Question: I asked a quick question <URL> that seemed to solve my issues. I'm asking this new question as I think its different enough rather than repurposing the old one.
I have what seems like a working Bezier Curve algorithm but when compared to built in 'NSBezierPath' version there are some major issues. It looks as though certain types of curves are very much distorted.

You can see from the above image the differences, the red line is my function and the lighter color is the built in version. I am expecting and exat match, pixel for pixel, but as you can see the red lines go way off course at times.
The first method I'm listing is what calls the 2 Bezier methods, it shows that the inputs are the same to both versions.
'''
- (void)MakeBezier
{
int x1 = [self getMegaNumber:2];
int y1 = self.frame.size.height - [self getMegaNumber:2];
int x2 = [self getMegaNumber:2];
int y2 = self.frame.size.height - [self getMegaNumber:2];
int x3 = [self getMegaNumber:2];
int y3 = self.frame.size.height - [self getMegaNumber:2];
int x4 = [self getMegaNumber:2];
int y4 = self.frame.size.height - [self getMegaNumber:2];
int cnt = [self getMegaNumber:2];
NSBezierPath *bezierPath = [[NSBezierPath alloc] init];
[bezierPath setLineWidth:1.0f];
[bezierPath moveToPoint:NSMakePoint(x1, y1)];
[bezierPath curveToPoint:NSMakePoint(x4, y4) controlPoint1:NSMakePoint(x2, y2) controlPoint2:NSMakePoint(x3, y3)];
// Draw path to image with build in NSBezierPath
[self drawPath:bezierPath fill:NO];
// Draw path with custom algorithm
[self drawBezierFrom:NSMakePoint(x1, y1) to:NSMakePoint(x4, y4) controlA:NSMakePoint(x2, y2) controlB:NSMakePoint(x3, y3) sections:cnt color:4];
}
'''
This next method is the custom algorithm thats used to draw the red lines in the sample image.
'''
- (void)drawBezierFrom:(NSPoint)from to:(NSPoint)to controlA:(NSPoint)a controlB:(NSPoint)b sections:(NSUInteger)cnt color:(NSUInteger)color
{
float qx, qy;
float q1, q2, q3, q4;
int lastx = - 1, lasty;
int plotx, ploty;
float t = 0.0;
while (t <= 1)
{
q1 = t*t*t*-1 + t*t*3 + t*-3 + 1;
q2 = t*t*t*3 + t*t*-6 + t*3;
q3 = t*t*t*-3 + t*t*3;
q4 = t*t*t;
qx = q1*from.x + q2*a.x + q3*to.x + q4*b.x;
qy = q1*from.y + q2*a.y + q3*to.y + q4*b.y;
plotx = round(qx);
ploty = round(qy);
if (lastx != -1)
[self drawLineFrom:NSMakePoint(lastx, lasty) to:NSMakePoint(plotx, ploty) color:color];
else
[self drawLineFrom:NSMakePoint(from.x, from.y) to:NSMakePoint(plotx, ploty) color:color];
lastx = plotx;
lasty = ploty;
t = t + (1.0/(cnt + 0.0f));
}
[self drawLineFrom:NSMakePoint(lastx, lasty) to:NSMakePoint(to.x, to.y) color:color];
}
'''
So my question is; is the custom algorithm way off or is it just missing an edge case for specific kinds of lines, or something else? Either way any help in fixing the algorithm would be very appreciated. To reiterate, I am looking for a pixel perfect match, but I am expecting the curves to lineup together.
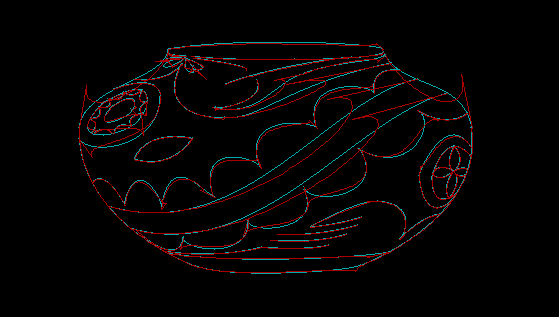
Answer: Looking at the Wikipedia page <URL> it seems that your coefficients for the q1-q4 are incorrect. Shouldn't they be symmetric?
It also seems that to.x and b.x should be swapped:
'''
qx = q1*from.x + q2*a.x + q3*to.x + q4*b.x;
qy = ...
'''